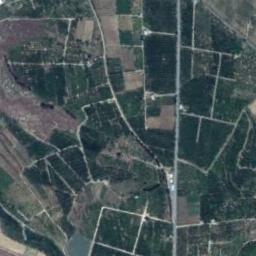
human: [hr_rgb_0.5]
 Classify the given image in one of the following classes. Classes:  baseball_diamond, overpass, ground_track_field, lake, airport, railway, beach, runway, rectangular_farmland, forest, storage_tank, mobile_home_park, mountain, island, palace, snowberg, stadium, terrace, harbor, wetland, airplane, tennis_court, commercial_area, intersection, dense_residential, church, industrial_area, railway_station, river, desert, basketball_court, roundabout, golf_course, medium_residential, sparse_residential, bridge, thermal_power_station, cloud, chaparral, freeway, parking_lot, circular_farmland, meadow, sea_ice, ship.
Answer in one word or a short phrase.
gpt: rectangular_farmland